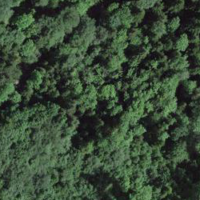
EUNIS habitat code: 41
Species observed at this site:
Lathyrus vernus